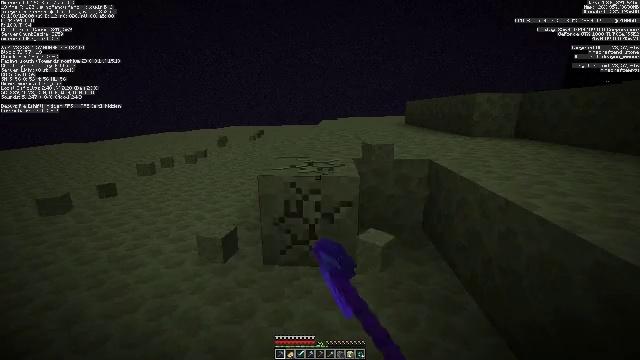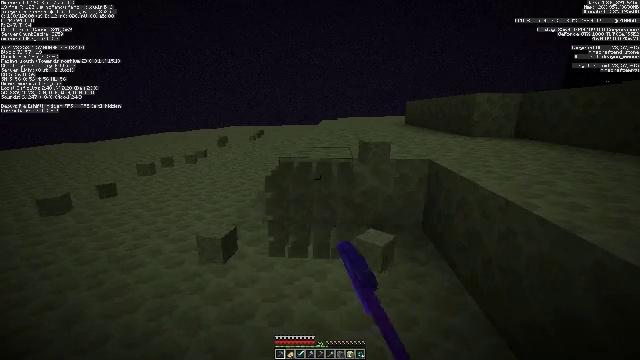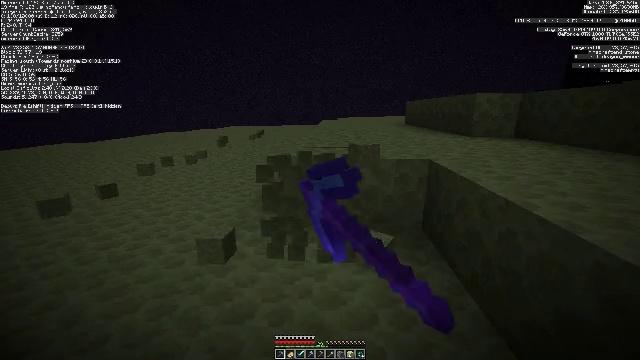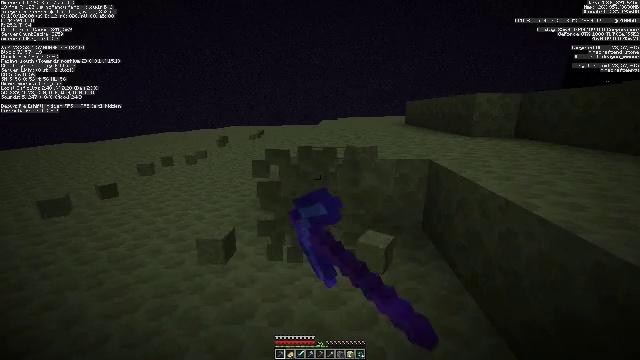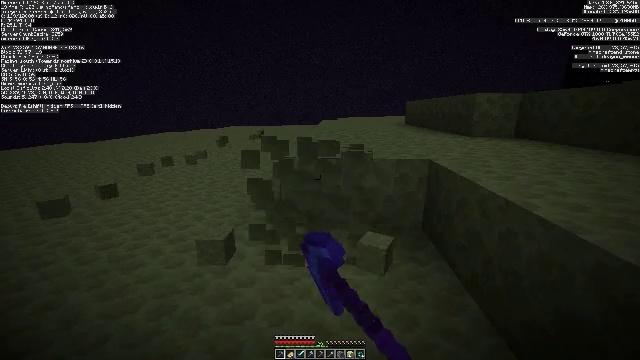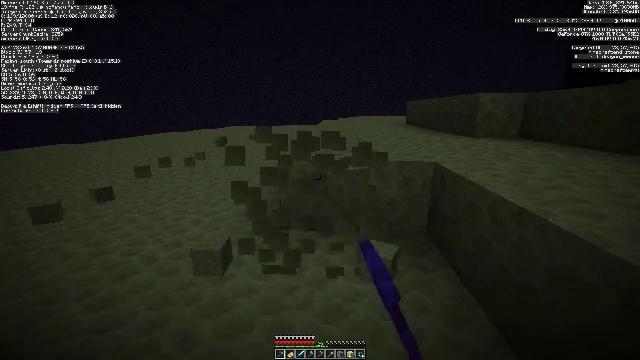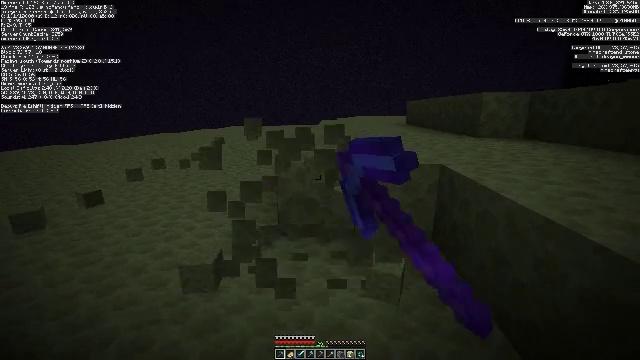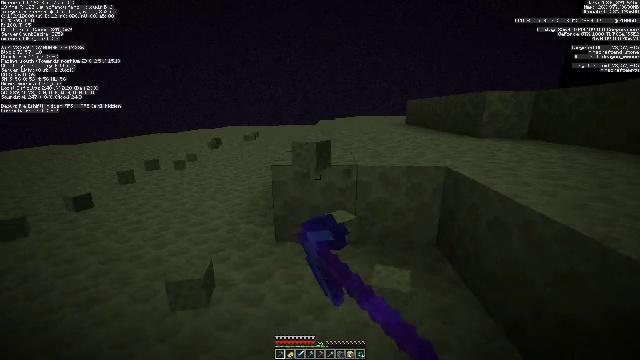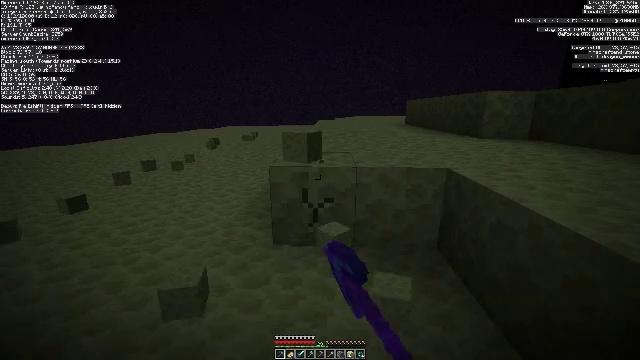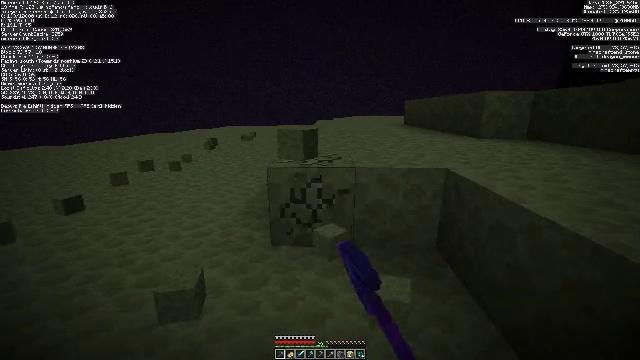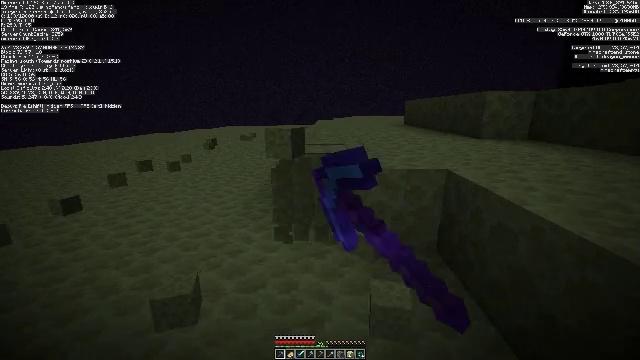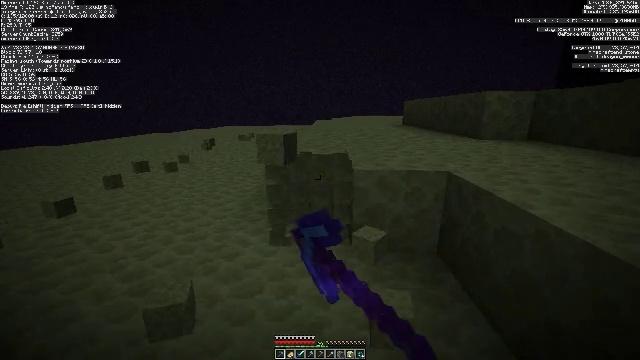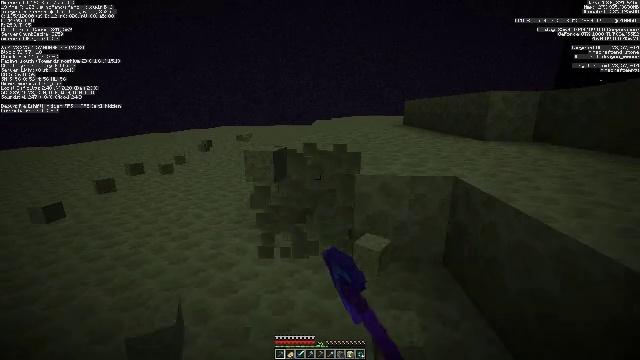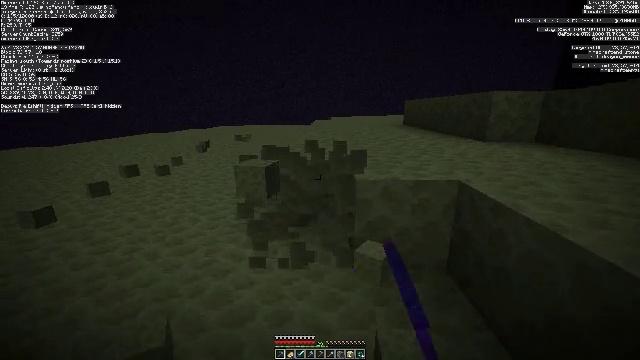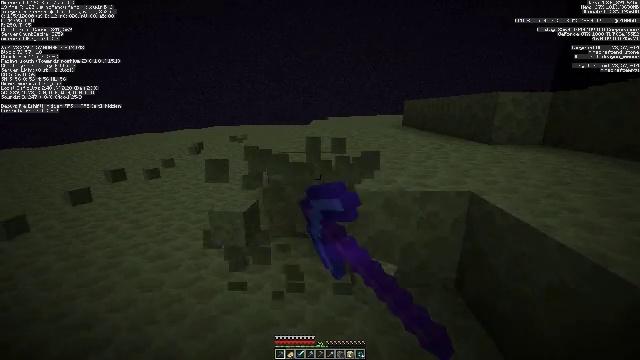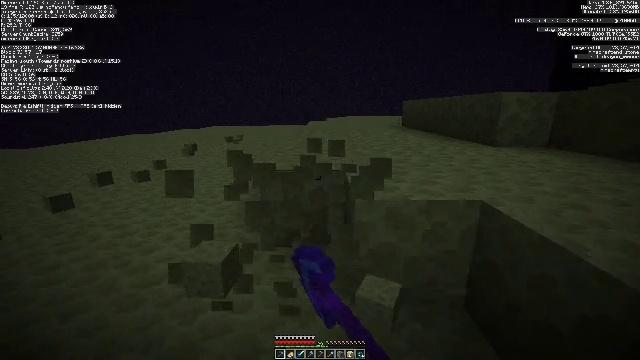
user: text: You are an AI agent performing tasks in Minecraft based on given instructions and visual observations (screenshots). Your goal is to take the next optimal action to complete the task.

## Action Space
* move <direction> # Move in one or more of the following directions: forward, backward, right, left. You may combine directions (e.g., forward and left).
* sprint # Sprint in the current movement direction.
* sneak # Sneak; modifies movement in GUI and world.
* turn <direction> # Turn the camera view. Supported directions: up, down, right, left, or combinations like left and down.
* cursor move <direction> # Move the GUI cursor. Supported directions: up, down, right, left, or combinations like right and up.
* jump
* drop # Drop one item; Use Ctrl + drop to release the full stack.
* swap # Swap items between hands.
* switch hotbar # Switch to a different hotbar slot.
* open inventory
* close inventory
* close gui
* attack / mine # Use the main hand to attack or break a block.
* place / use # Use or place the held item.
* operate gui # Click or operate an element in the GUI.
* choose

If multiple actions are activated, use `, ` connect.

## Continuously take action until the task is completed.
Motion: motion action
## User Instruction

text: Collect end stone for your base.
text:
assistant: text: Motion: attack / mine
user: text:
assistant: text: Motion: attack / mine
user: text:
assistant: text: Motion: attack / mine
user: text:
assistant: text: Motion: move forward, attack / mine
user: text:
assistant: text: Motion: move forward, attack / mine
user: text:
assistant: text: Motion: move forward, attack / mine
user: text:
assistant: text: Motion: attack / mine
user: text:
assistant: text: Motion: attack / mine
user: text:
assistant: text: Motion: attack / mine
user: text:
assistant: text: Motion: attack / mine
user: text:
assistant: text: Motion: move forward, attack / mine
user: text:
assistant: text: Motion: move forward, attack / mine
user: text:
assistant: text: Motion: move forward, attack / mine
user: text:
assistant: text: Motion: move forward, attack / mine
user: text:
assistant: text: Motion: move forward, attack / mine
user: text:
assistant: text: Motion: move forward and move left, turn right, attack / mine
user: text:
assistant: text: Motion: move left, turn right, attack / mine
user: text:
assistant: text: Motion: turn right, attack / mine
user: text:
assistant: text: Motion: turn right, attack / mine
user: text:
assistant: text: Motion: attack / mine
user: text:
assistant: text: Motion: attack / mine
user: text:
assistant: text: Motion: attack / mine
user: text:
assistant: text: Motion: attack / mine
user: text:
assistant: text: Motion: attack / mine
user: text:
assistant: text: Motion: move forward, attack / mine
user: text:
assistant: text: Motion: move forward, attack / mine
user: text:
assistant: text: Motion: move forward, attack / mine
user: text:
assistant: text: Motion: attack / mine
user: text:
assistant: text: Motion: attack / mine
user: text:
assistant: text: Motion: attack / mine